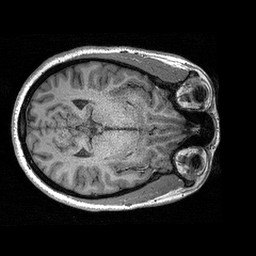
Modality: T1w
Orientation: axial
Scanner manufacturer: siemens
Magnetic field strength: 3 T
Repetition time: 2.3 s
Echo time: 0.00298 s